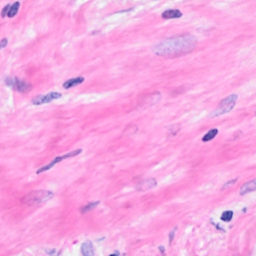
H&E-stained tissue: Breast